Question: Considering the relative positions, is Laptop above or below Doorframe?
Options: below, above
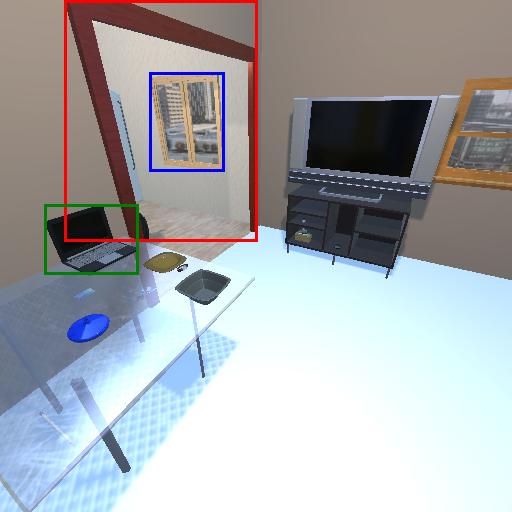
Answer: below